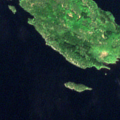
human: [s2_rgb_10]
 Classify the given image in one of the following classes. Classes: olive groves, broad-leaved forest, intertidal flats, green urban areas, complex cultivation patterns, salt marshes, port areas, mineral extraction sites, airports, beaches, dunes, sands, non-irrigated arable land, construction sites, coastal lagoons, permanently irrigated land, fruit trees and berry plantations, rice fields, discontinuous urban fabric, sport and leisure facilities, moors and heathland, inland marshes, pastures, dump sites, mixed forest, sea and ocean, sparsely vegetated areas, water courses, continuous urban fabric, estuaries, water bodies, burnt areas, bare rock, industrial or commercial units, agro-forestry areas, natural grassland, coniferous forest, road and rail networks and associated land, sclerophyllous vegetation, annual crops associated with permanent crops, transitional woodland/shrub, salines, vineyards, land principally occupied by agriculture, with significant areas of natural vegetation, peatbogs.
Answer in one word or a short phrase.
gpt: coniferous forest, mixed forest, water bodies